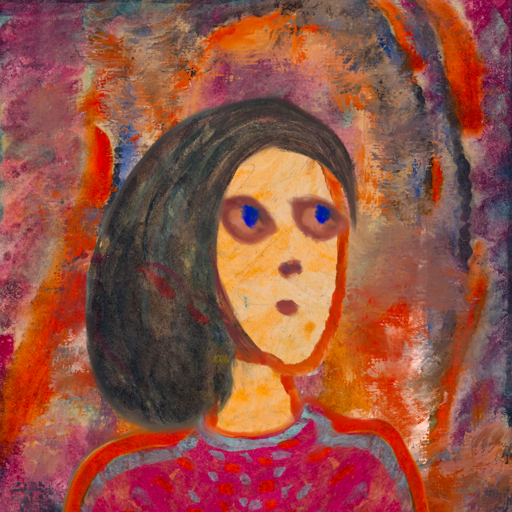
Background: Experience, Head And Neck Side: Experience, Face Side: Mother_And_Son_Mother, Bust: Sisters, Hair Side: Gypsy_Mother, Head Accessory: Blank, Second Necklace: Blank, Necklace: Blank, Baby: Blank